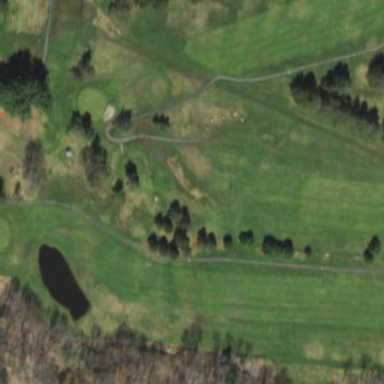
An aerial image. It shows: Rough grassy area used for golf.